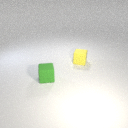
small green rubber cube in front of small yellow rubber cube